Question: I'm trying to update some attribute values in Maya via code and I'm having a really tough time accessing them.
I need the attributes displayed name, (I'm pretty sure this is supposed to be their 'Nice Name'), but I can't seem to get them in any way. Using listAttr or using OpenMaya's MFnAttribute both don't give me what I want - they pass back long names and short names and cleaned up 'Nice Names' but none of those are the displayed UI name to the attributes.
As an example my node contains an attribute with the name 'Horizontal Damping Factor' under a drop down titled 'Advanced Anchor Controls.' When I query the node for a list of attribute nice names I get the similar name 'Anchor HDamping Factor', but that is not the displayed name. This is true for 23 other attributes as well.
Do you have any ideas on what's going on?
(All of these attributes are located in fields two dropdowns deep as well, is that a problem?)
EDIT: It's definitely because the attributes are two dropdowns deep... I still have no idea what these dropdowns are called or how to access the attributes contained inside of them.
EDIT 2: Well, I was wrong, the name of the attribute IS different from the name that's displayed, (when I adjust a slider the editor window shows the name of the value I just changed, which is different from the displayed name, and it's not just a 'Nice' name version of it either.) Still trying to figure this out.
EDIT 3: Not sure how clear this is but it shows the discrepancy between the UI label of the attribute and the 'Nice Name.' There is no 'Horizontal Damping Factor' in the list of attribute names.

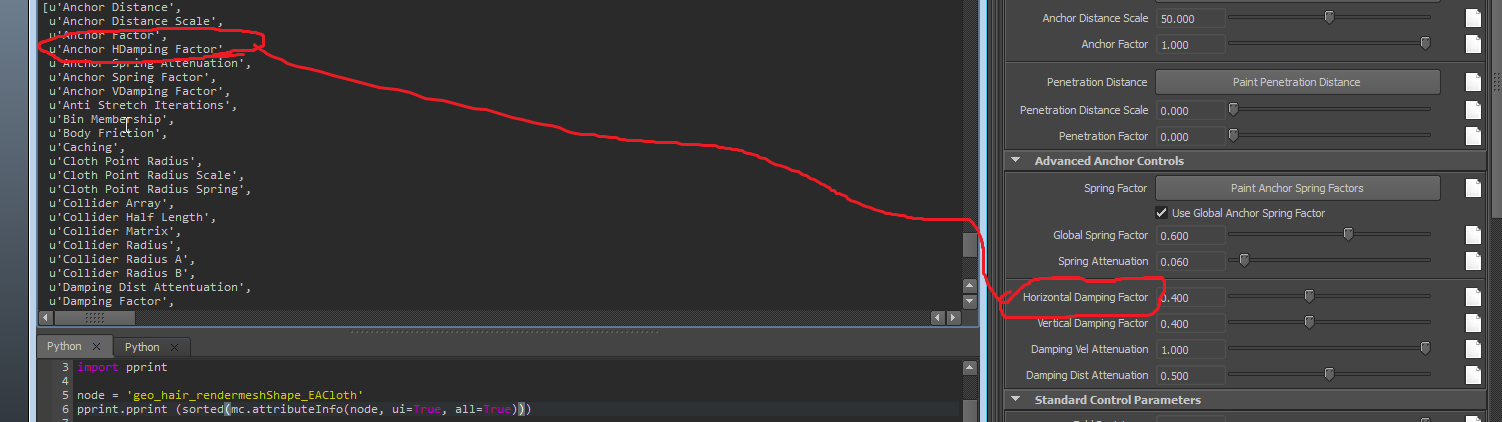
Answer: The authoritative names are the ones in 'listAttr'; the names you see in the UI are not reliable because an AETemplate can override them in any way it wishes. The AE often presents fake attributes which are used to calculate the real values -- for example, cameras have an 'angleOfView' in the attribute editor, but setting it actually changes the 'focalLength' attribute; there is no 'angleOfView' on the camera node.
So, you may need to do some detective work to figure out what the visible UI is really doing. Playing with the sliders and watching the history is the usual first step.
FWIW
'''
dict(zip(cmds.listAttr(), cmds.listAttr(sn=True)))
'''
will give you a dictionary mapping the long names to the short names, which can be handy for making things more readable.